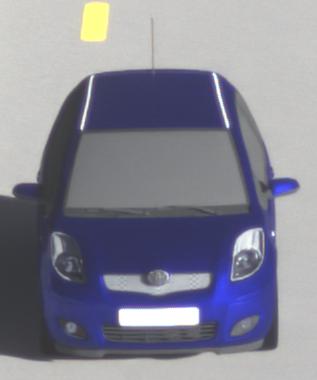
Make: Toyota
Model: Yaris 1.0
Detailed model: Yaris (XP13)
Model produced from: 2011/10
Model produced until: 2014/08
Doors: 3
Color: blue
Road condition: dry road
Daytime: morning or afternoon
Contrast: medium contrast